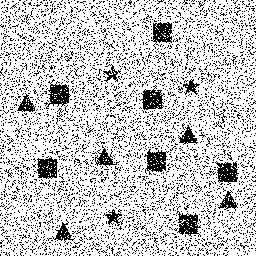
Squares: 7
Triangles: 5
Stars: 3
Total shapes: 15